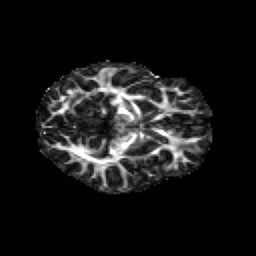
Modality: FA
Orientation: axial
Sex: female
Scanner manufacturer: siemens
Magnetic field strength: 3 T
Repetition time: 5 s
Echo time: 0.071 s